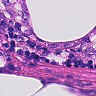
Metastatic tissue present: yes